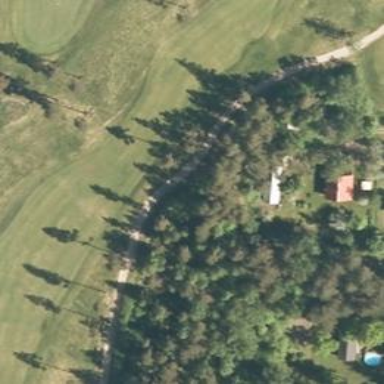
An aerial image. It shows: Pathway for golfing.